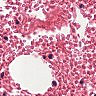
Metastatic tissue present: no